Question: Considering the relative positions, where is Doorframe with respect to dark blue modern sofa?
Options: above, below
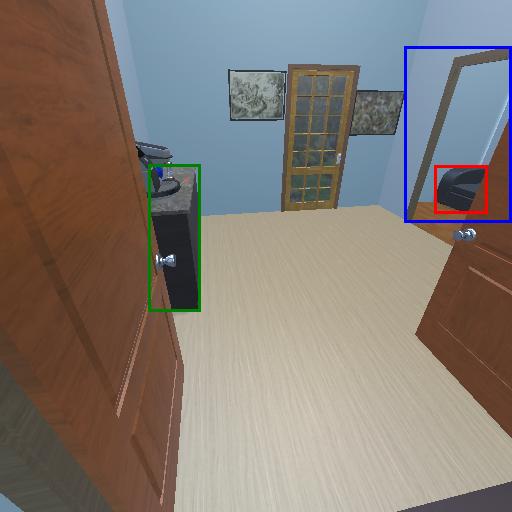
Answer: above